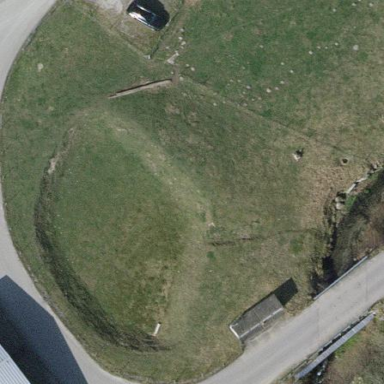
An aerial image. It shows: Fence surrounding meadow.